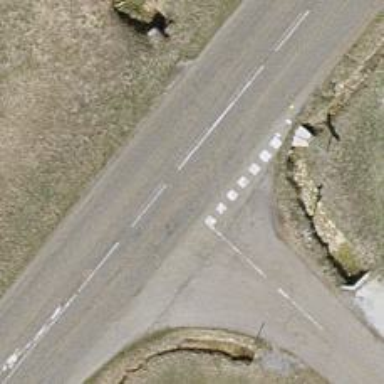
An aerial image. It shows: Secondary road with asphalt surface.